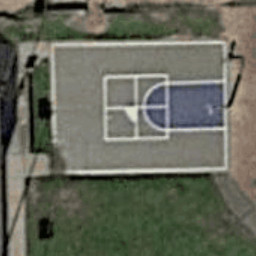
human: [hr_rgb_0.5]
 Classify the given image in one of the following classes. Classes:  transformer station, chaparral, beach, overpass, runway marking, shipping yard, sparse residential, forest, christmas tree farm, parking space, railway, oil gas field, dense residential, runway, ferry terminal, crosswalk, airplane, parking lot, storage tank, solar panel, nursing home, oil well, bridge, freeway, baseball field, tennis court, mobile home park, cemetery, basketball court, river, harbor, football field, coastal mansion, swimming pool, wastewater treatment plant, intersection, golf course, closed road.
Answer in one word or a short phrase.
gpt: basketball court